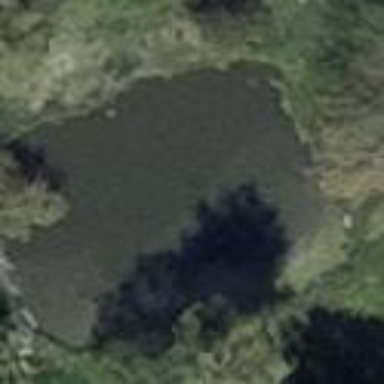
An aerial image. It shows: Pond surrounded by natural water.